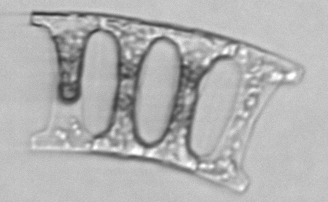
Label: Eucampia